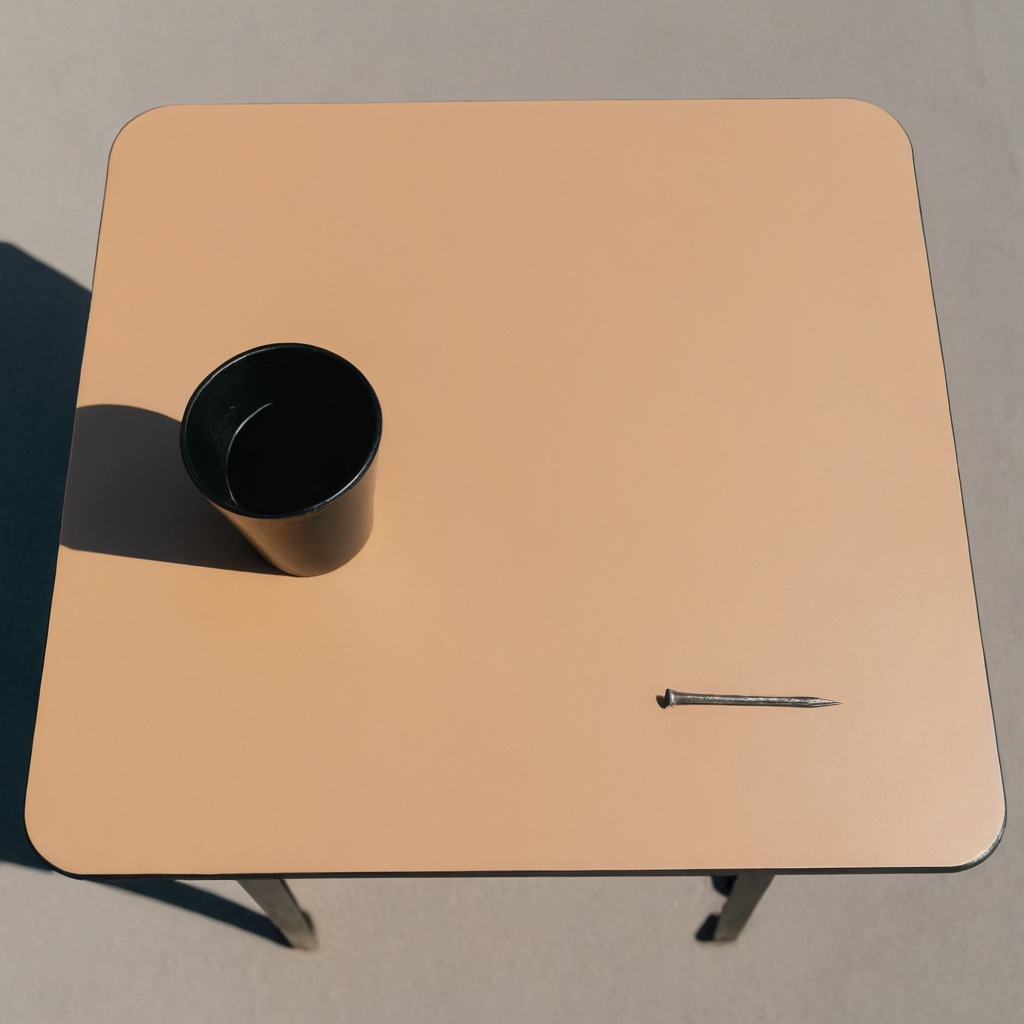
A nail is lying on a table.